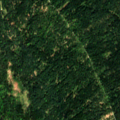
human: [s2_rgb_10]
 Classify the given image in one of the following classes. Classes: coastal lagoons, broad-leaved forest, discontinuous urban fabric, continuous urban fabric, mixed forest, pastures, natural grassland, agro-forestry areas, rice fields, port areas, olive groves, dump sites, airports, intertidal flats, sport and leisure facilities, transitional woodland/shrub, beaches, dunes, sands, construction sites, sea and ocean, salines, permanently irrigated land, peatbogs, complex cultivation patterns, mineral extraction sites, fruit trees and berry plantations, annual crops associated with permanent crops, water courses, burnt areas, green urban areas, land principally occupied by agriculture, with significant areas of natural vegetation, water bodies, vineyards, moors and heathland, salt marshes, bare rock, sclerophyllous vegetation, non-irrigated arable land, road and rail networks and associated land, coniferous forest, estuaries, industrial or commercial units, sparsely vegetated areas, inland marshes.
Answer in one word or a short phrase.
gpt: coniferous forest